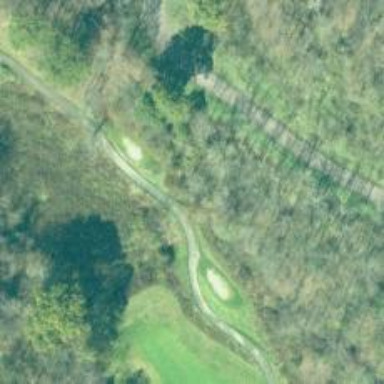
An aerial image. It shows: Path used for both walking and golf.